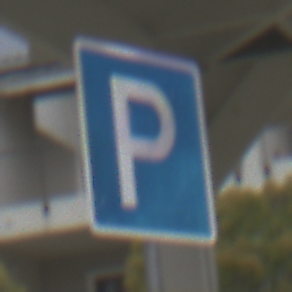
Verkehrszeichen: Parken
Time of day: Midday
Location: Outdoor (Urban)
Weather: Overcast
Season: NotSpecified
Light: Natural